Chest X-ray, PA view. Patient: 44 years old, sex M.
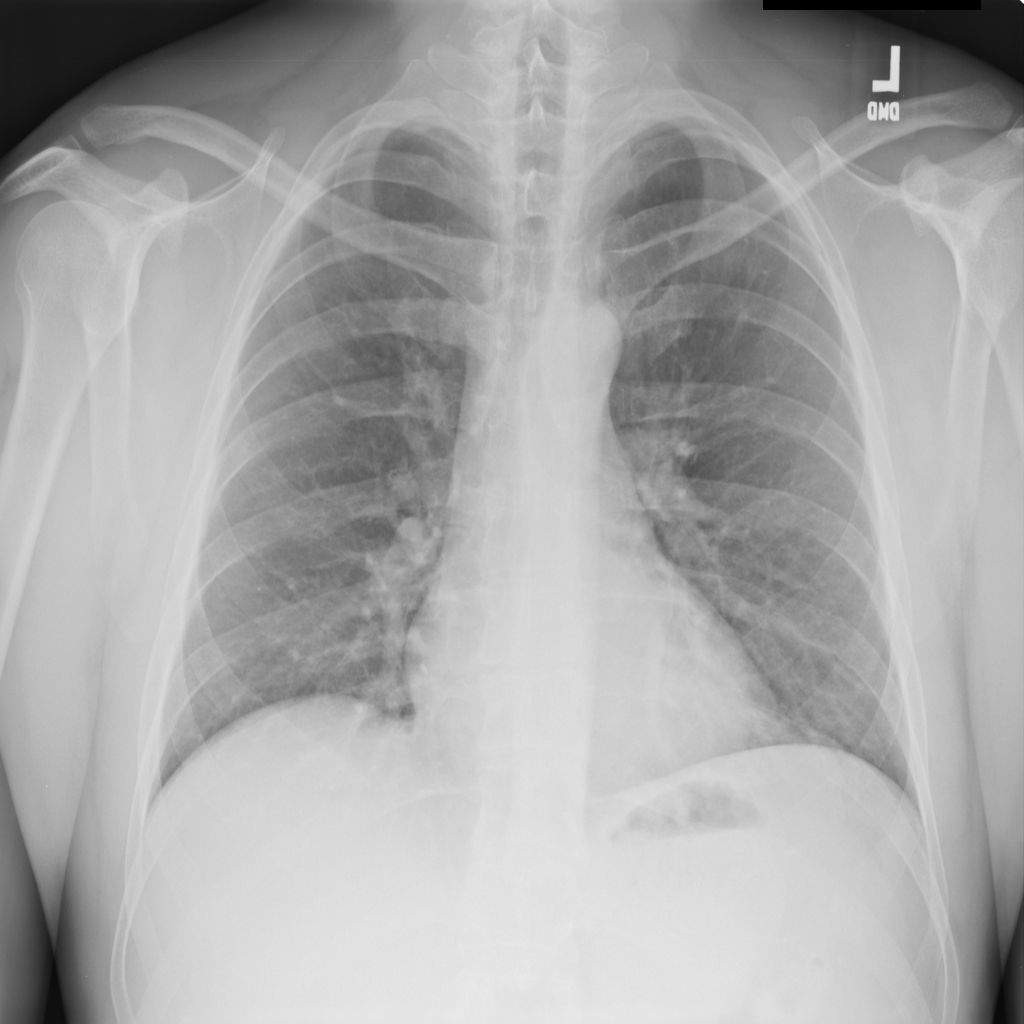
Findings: No Finding